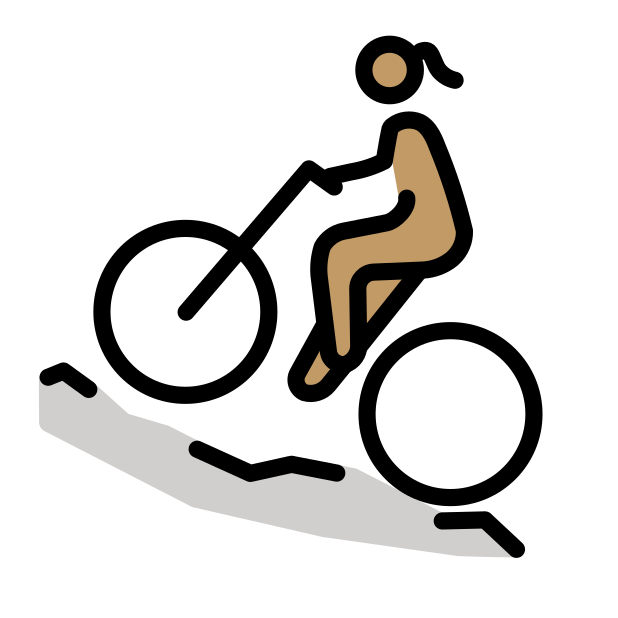
woman mountain biking: medium skin tone